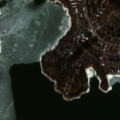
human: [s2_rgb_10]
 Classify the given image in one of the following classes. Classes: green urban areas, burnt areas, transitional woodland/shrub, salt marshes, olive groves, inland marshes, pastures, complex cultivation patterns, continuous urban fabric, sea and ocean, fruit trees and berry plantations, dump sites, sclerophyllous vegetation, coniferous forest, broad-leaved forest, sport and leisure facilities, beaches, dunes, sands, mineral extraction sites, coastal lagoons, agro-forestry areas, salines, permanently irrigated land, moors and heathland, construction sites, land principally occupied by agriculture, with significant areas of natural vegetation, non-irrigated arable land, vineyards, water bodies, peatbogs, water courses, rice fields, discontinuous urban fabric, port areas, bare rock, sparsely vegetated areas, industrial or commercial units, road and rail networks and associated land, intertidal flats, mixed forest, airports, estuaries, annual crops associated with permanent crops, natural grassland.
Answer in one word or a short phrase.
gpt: discontinuous urban fabric, sea and ocean